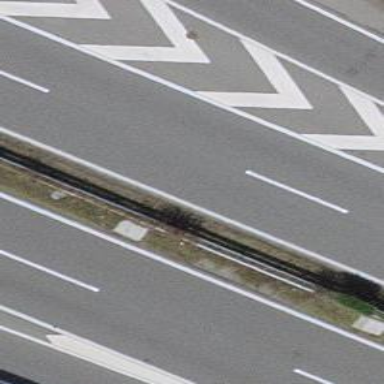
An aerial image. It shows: Motorway.